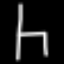
Label: chair